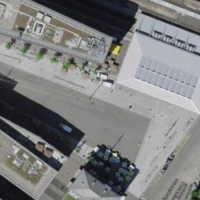
EUNIS habitat code: 57
Species observed at this site:
Mergus merganser
Draba aizoides